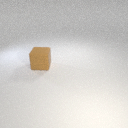
large brown rubber cube